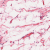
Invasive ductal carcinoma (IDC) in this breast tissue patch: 0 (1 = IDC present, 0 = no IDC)